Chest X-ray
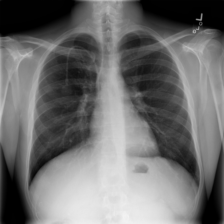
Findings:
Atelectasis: negative
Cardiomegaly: negative
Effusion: negative
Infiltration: negative
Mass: negative
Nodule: negative
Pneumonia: negative
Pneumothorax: negative
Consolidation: negative
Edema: negative
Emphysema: negative
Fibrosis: negative
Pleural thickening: negative
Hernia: negative